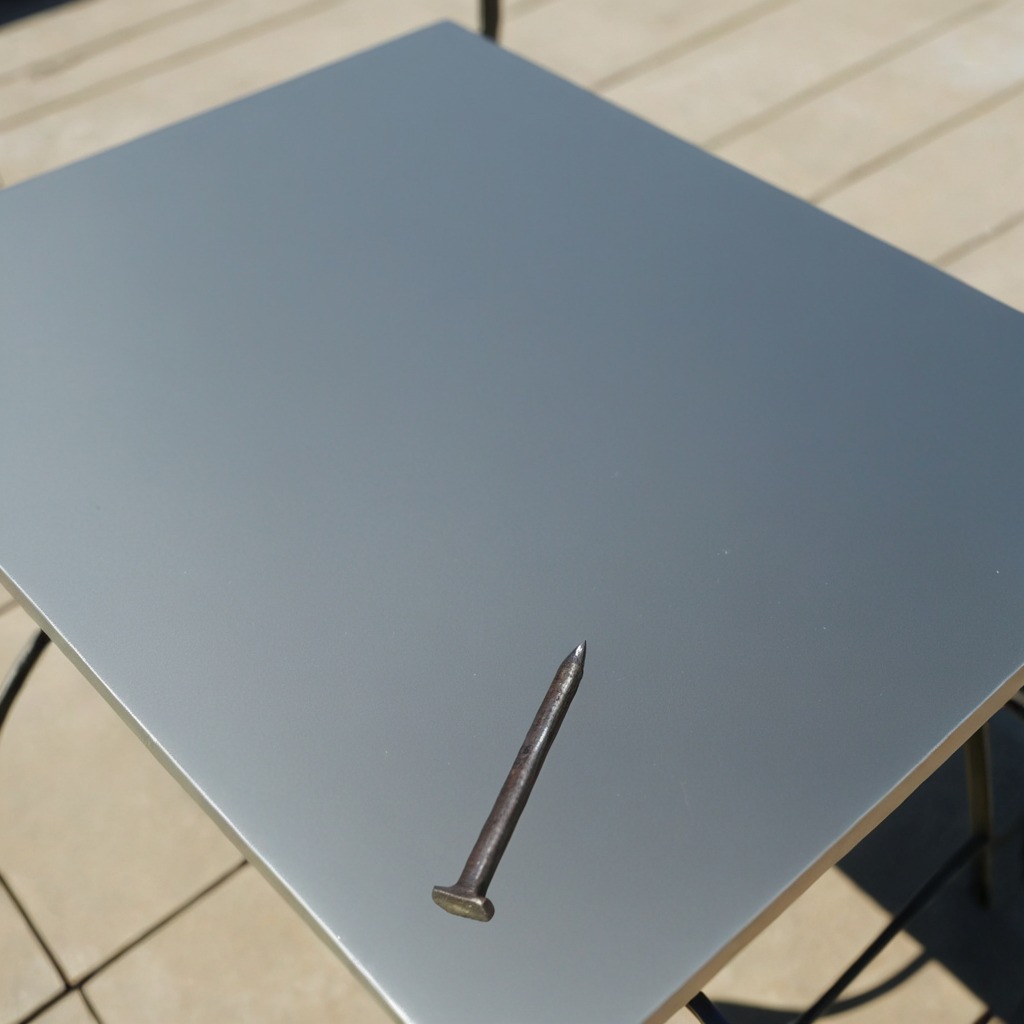
A nail is lying on a table.